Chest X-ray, AP view. Patient: 31 years old, sex M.
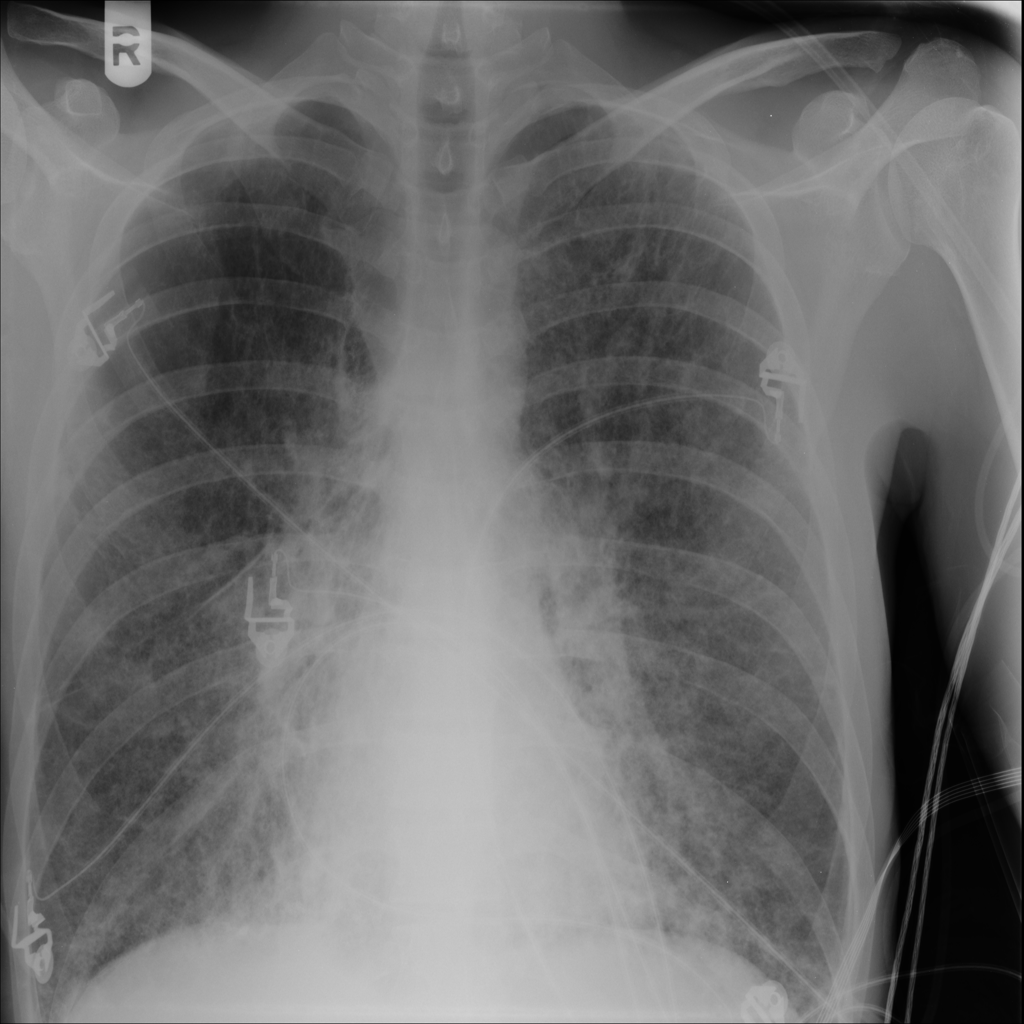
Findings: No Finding